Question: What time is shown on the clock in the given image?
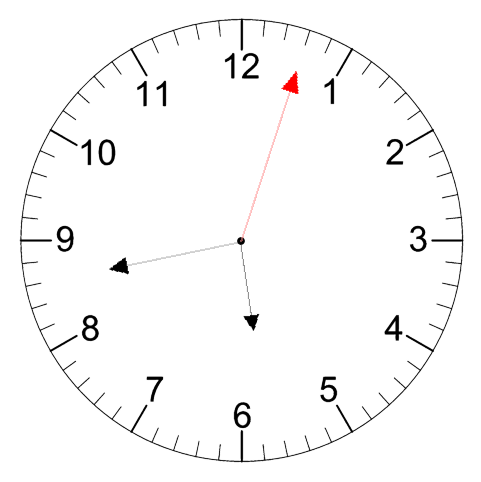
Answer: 05:43:03